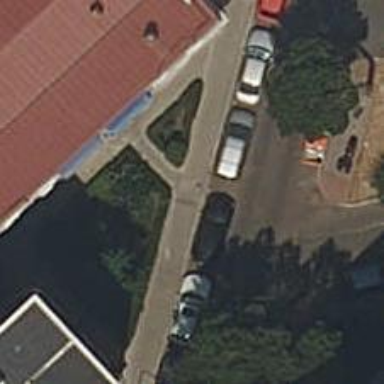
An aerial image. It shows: Sidewalk along the footway.